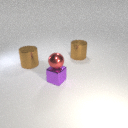
large brown metal cylinder behind small purple metal cube